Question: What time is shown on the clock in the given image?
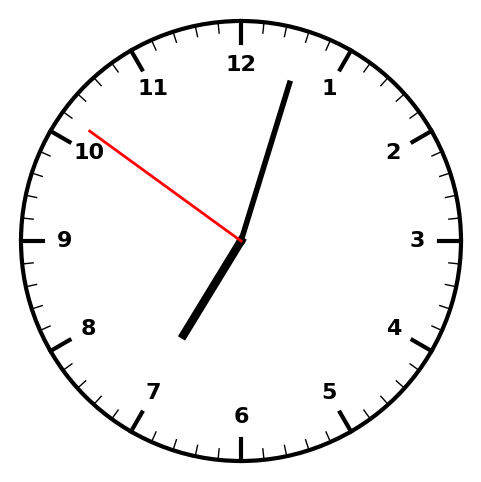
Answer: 07:02:51